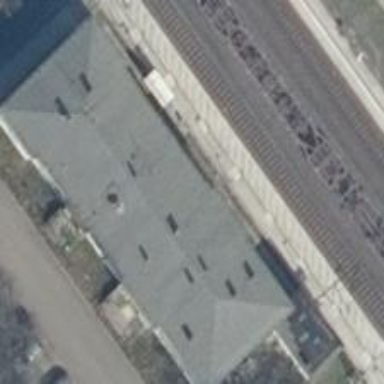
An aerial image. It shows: Train station building.